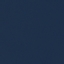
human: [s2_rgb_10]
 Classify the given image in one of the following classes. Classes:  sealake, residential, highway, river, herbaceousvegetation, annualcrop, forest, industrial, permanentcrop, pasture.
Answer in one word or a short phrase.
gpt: SeaLake